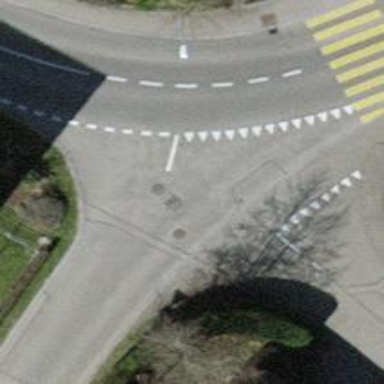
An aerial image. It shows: Road with "give way" sign.